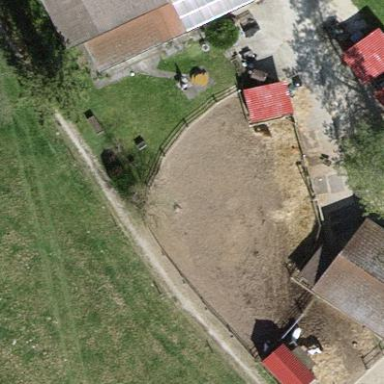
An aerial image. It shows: Paddock used for animal keeping.